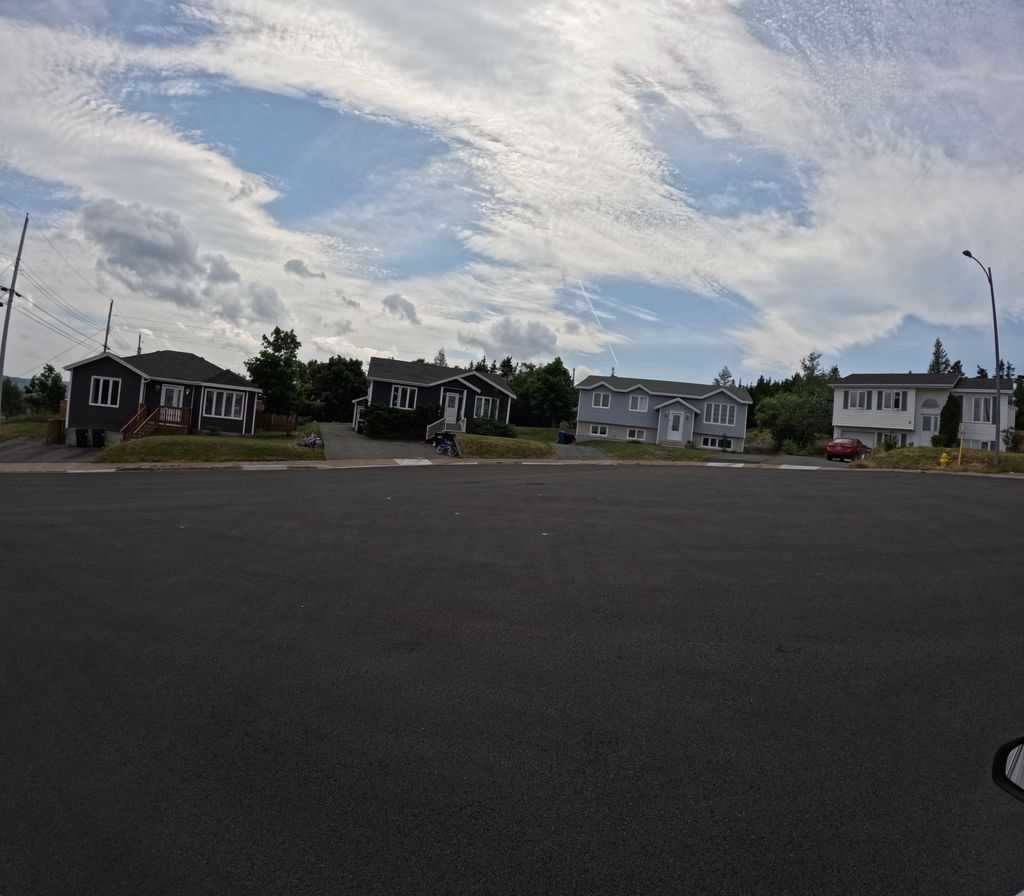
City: st_johns